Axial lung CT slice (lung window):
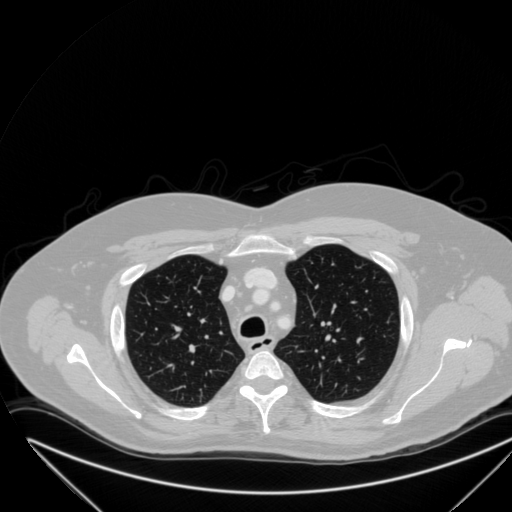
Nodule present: no